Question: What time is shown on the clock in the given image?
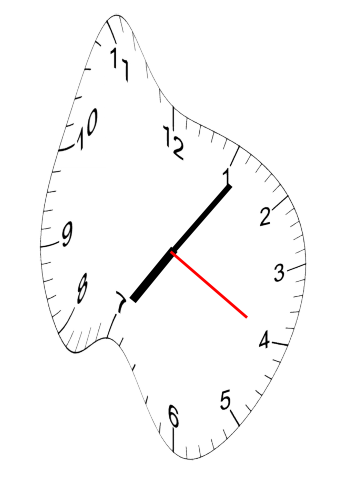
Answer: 07:06:20